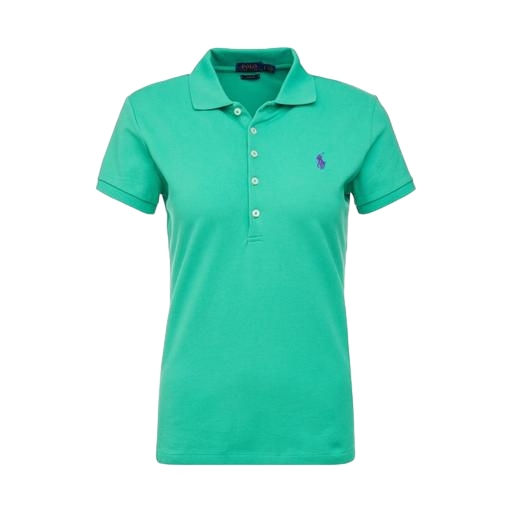
green skinny-fit stretch polo shirt, green skinny-fit polo shirt, green iconic slim polo, white background